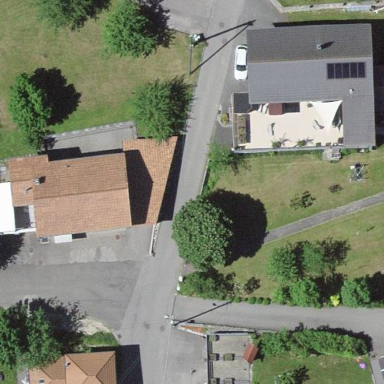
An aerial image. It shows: Residential building that also serves as post office.